Question: I want to place a 'JButton' in the upper right corner of a 'JPanel'. Currently, using 'BorderLayout', it is in the right, but the layout stretches the button. This is what I'm talking about:

What layout could I use to easily fix this?
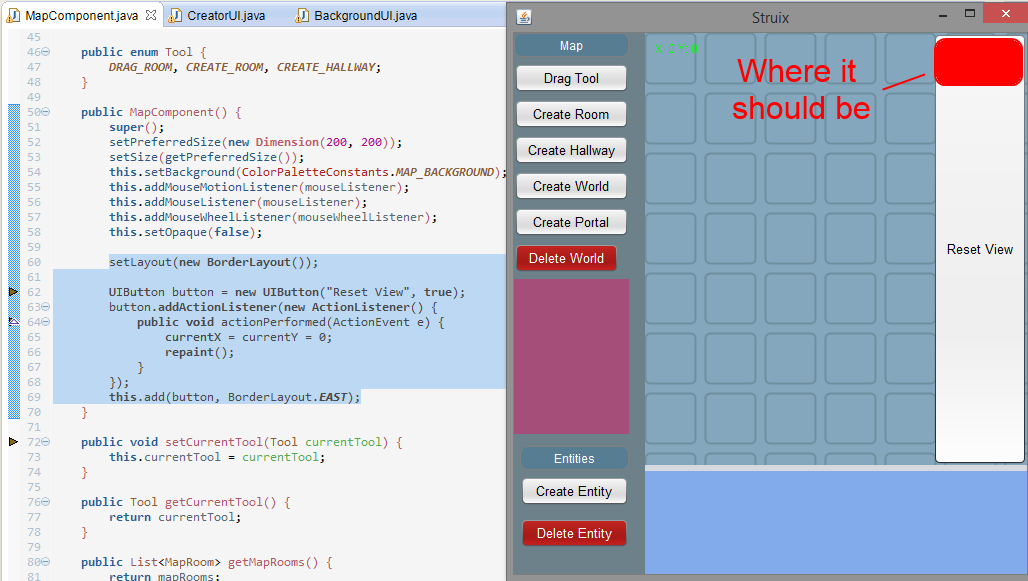
Answer: You can put the button into a panel with another layout such as a 'GridBagLayout' and then place this panel into the 'BorderLayout.EAST' section like you were doing before.